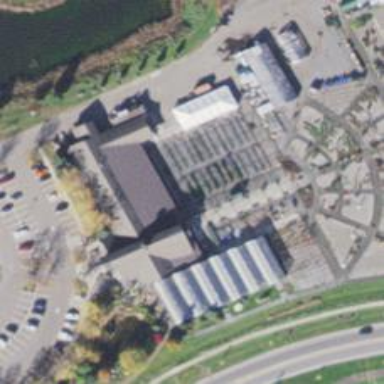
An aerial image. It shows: Garden centre housed in building.